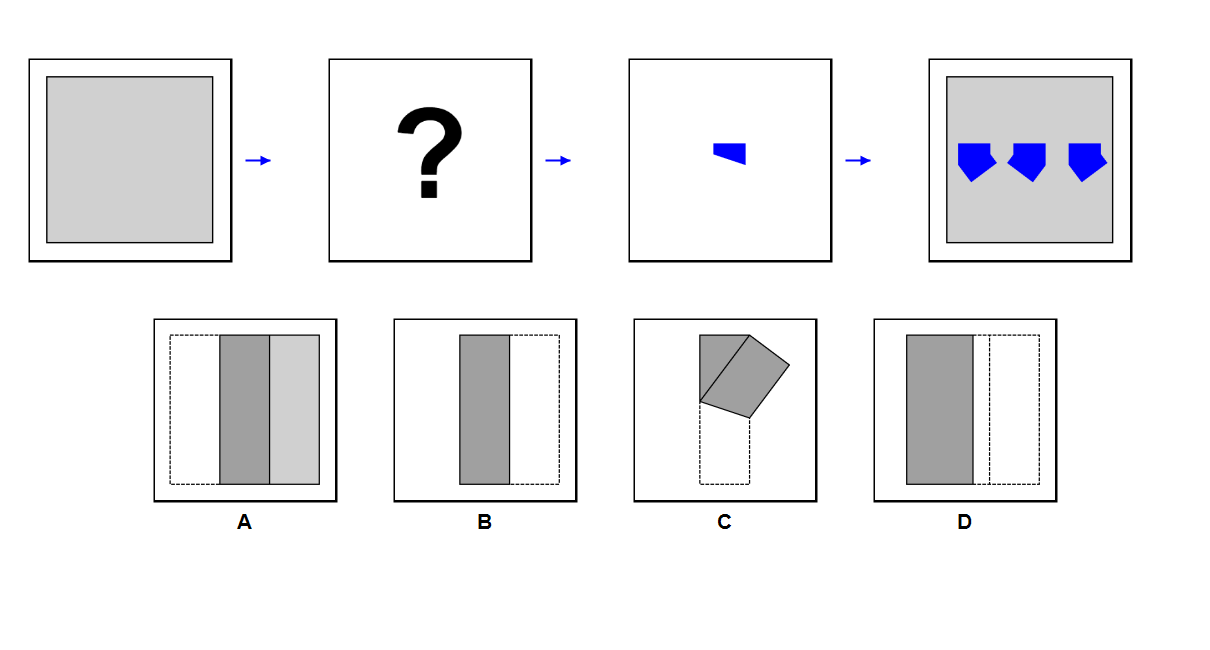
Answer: D